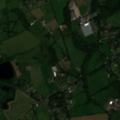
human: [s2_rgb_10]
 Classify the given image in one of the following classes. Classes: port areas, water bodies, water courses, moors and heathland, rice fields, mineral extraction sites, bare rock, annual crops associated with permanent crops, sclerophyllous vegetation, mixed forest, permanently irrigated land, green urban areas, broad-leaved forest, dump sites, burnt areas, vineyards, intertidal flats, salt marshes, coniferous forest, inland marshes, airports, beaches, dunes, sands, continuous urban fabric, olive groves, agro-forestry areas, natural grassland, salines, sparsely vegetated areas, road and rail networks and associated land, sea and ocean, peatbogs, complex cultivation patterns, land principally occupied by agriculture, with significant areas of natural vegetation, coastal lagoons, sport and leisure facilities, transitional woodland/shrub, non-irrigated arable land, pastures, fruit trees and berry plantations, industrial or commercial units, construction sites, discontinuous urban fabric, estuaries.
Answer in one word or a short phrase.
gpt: pastures